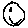
Label: smiley face